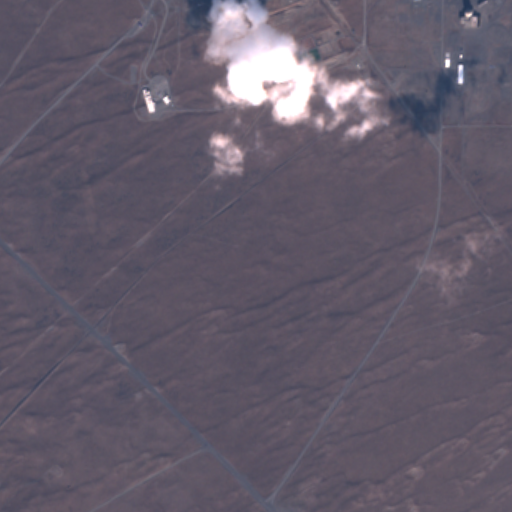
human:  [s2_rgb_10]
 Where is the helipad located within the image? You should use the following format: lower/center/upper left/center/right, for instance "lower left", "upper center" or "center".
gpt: The helipad is located in the upper left of the image.
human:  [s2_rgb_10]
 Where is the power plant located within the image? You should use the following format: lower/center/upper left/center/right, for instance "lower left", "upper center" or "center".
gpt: The power plant is located in the upper of the image.
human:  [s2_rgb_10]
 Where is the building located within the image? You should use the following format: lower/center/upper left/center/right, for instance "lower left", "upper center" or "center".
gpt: The building is located in the upper of the image.
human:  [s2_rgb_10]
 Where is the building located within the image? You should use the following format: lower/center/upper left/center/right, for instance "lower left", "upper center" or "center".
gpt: The building is located in the upper of the image.
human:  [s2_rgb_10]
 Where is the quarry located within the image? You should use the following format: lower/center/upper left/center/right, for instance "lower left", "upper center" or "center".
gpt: There is no quarry in the image.